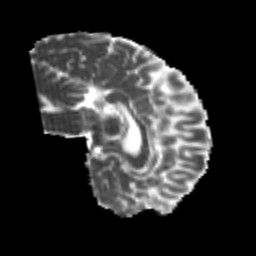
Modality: MD
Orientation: sagittal
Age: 23
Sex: female
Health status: healthy
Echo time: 0.074 s